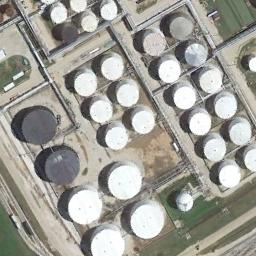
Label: storage_tank